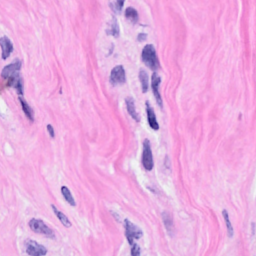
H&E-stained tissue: Breast